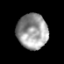
Tissue: prostate
Cell type: T cells
Senescence score: 0.2235
Nuclear area (px): 1055
Mean DAPI intensity: 155.387